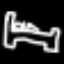
Label: bed